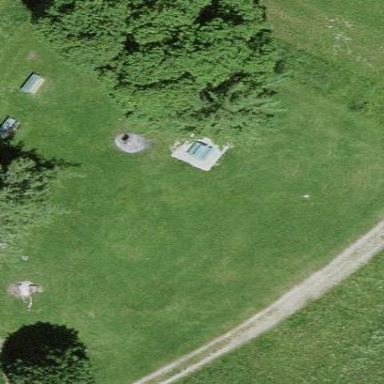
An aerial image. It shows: Picnic site on grass land.